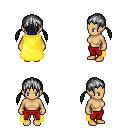
a pixel art fantasy rpg character, female body template, human, tanned skin, yellow cape, red pants, gray twin-tailed hairstyle, four views (front, back, left, right), 2x2 character sprite sheet, small pixel art, hard edges, no anti-aliasing